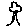
Label: tree